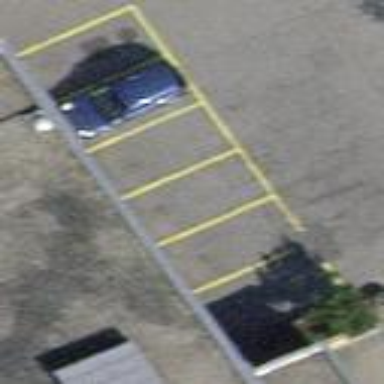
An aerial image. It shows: Parking available on the street side.